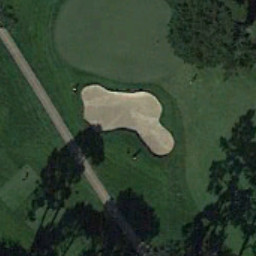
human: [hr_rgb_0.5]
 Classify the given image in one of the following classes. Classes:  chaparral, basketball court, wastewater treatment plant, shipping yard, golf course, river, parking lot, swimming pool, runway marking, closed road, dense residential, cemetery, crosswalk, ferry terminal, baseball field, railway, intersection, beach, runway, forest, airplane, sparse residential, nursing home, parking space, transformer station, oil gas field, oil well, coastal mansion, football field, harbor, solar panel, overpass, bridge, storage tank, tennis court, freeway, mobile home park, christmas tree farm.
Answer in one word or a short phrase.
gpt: golf course